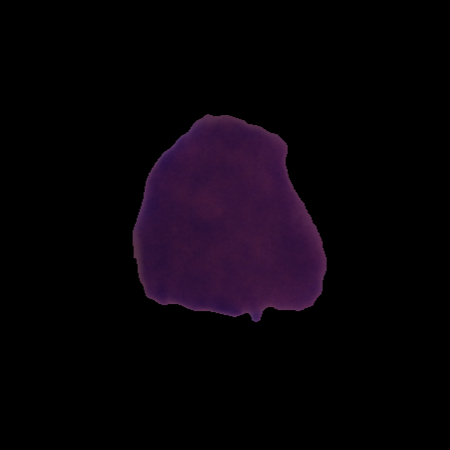
Label: cancer